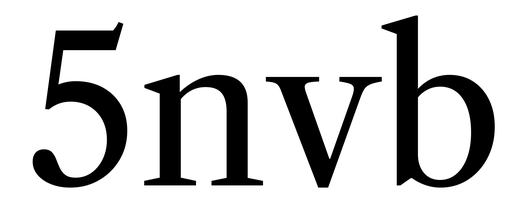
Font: LibreCaslonText_Regular